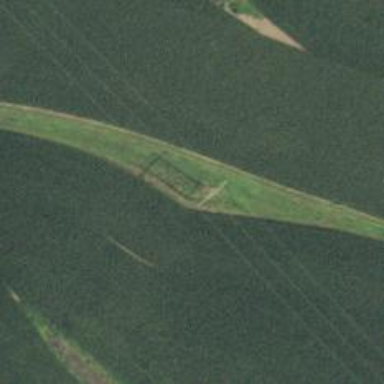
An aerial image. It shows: H-frame power tower design.